Question: I have a NSMutableArray and a grouped tableview that I populate from NSMutableArray.
When I print NSmutableArray with NSLog Output is
'"String1","String2","String3"'
But on UITableView Cell I always see the first item of NSMUtableArray:
'''
- (NSInteger)numberOfSectionsInTableView:(UITableView *)tableView
{
// Return the number of sections.
return [_presenterList count];
}
- (NSInteger)tableView:(UITableView *)tableView numberOfRowsInSection:(NSInteger)section
{
// Return the number of rows in the section.
return 1;
}
- (UITableViewCell *)tableView:(UITableView *)tableView cellForRowAtIndexPath:(NSIndexPath *)indexPath
{
static NSString *CellIdentifier = @"Cell";
UITableViewCell *cell = [tableView dequeueReusableCellWithIdentifier:CellIdentifier forIndexPath:indexPath];
NSLog(@"_presenterList objectAtIndex: %@",[_presenterList objectAtIndex:indexPath.row]);
cell.textLabel.text=[_presenterList objectAtIndex:indexPath.row];
return cell;
}
'''
output NSlog '"String1"'
Output on tableview
'''
String1
String1
String1
'''
What am I doing wrong?
EDIT SCREEN SHOT ADDED
I create some headers from Strings and 1 tableview row like in the picture

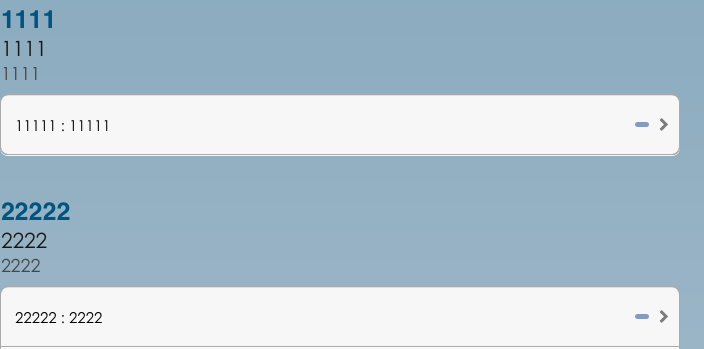
Answer: '''
cell.textLabel.text=[_presenterList objectAtIndex:indexPath.section];
'''
instead of
'cell.textLabel.text=[_presenterList objectAtIndex:indexPath.row];'